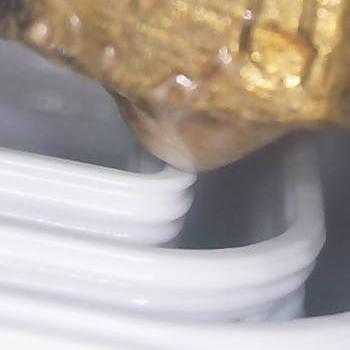
Flow rate: 118%